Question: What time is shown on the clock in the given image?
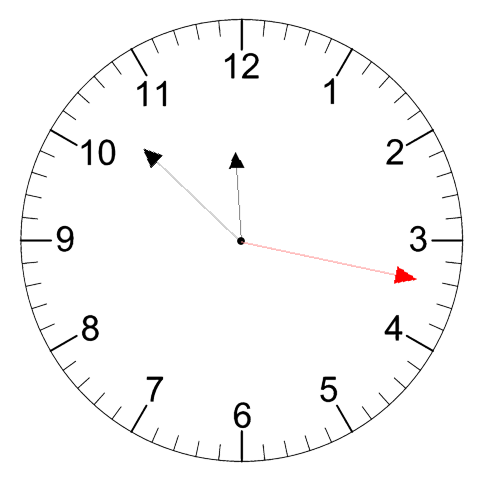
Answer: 11:52:17